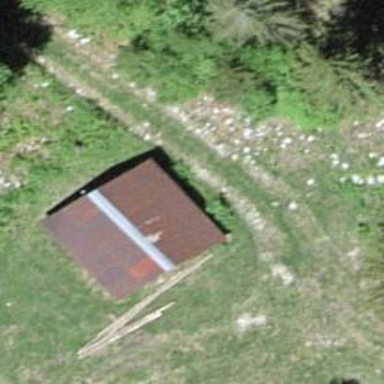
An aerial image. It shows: Wilderness hut shelter cabin.